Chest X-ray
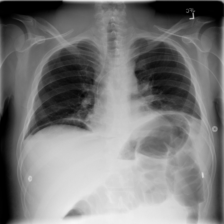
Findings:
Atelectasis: negative
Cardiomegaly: negative
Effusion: negative
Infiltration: negative
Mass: positive
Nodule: negative
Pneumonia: negative
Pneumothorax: negative
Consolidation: negative
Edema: negative
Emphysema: negative
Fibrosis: negative
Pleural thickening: negative
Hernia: negative